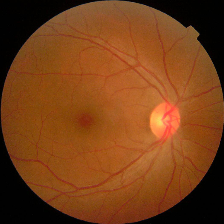
Diabetic retinopathy grade: No DR